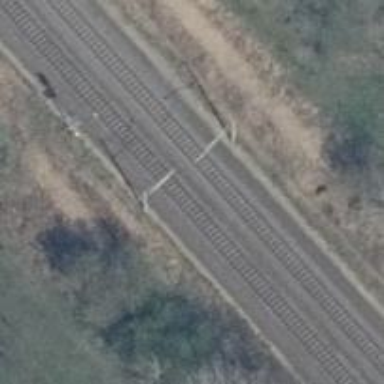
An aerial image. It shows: Milestone along the railway track with catenary mast.